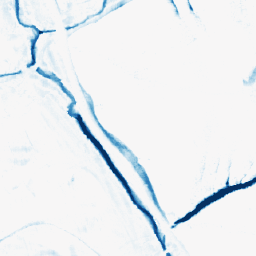
Category: morphological
Decomposition family: morphological_square
Decomposition parameters: operation: closing
size: 10
Upsampling method: nearest
Upsampling parameters: scale: 2
Upsampling scale: 2